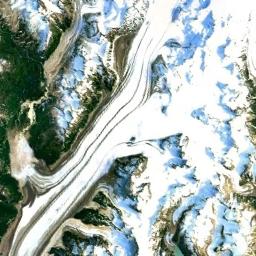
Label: snowberg